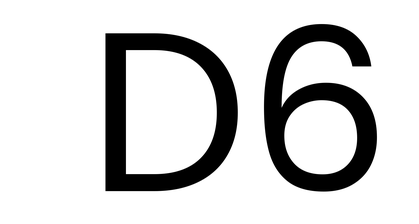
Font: Poppins-Regular